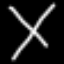
Label: line